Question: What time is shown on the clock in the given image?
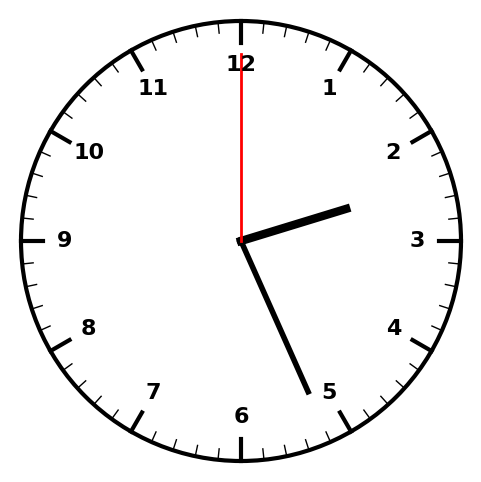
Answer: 02:26:00